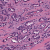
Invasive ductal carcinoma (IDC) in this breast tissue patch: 0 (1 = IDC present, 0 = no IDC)